Question: I'm trying to send a message through ICMP packets but I don't know how to do it.
This is the code I currently have, but obviously doesn't work:
'''
s = socket(AF_INET, SOCK_RAW, IPPROTO_ICMP)
s.setsockopt(IPPROTO_IP, IP_HDRINCL, 1)
s.settimeout(3.0)
s.sendto("Hello!" + "
", (server, 7))
msg = s.recvfrom(buff_size)
s.close()
'''
I have to receive an answer from server if string "Hello!" is sent, but I don't get it.
I suppose, that "Hello!" string will be encapsulated into Data field:

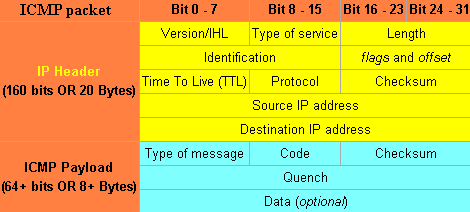
Answer: In order to construct an ICMP packet, you have to create the whole packet yourself using a raw socket. The <URL> is useful for this.
Secondly, in order to even use raw sockets in the first place, you need to have permission to do so--you should be running as root (I know this is a sufficient condition, but I'm not 100% certain that it's a necessary condition). The 'ping(1)' executable is able to do this because it's a <URL> executable that runs as root when you run it. Since scripts cannot be made setuid on Linux, you'll have to make a wrapper setuid program in C that just executes your Python script.